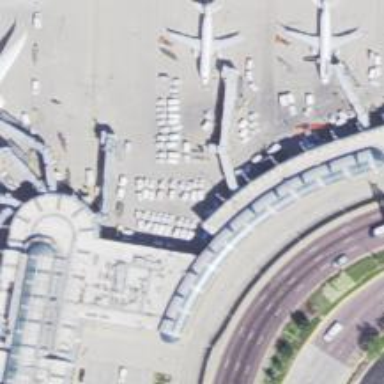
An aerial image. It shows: Airport gate.